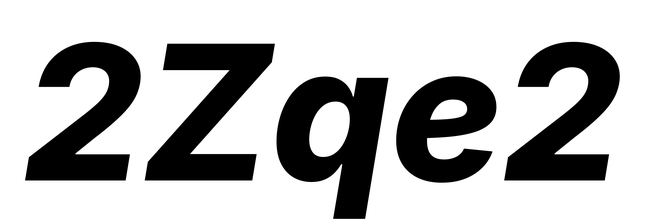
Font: Inter-Italic_ExtraBold_Italic